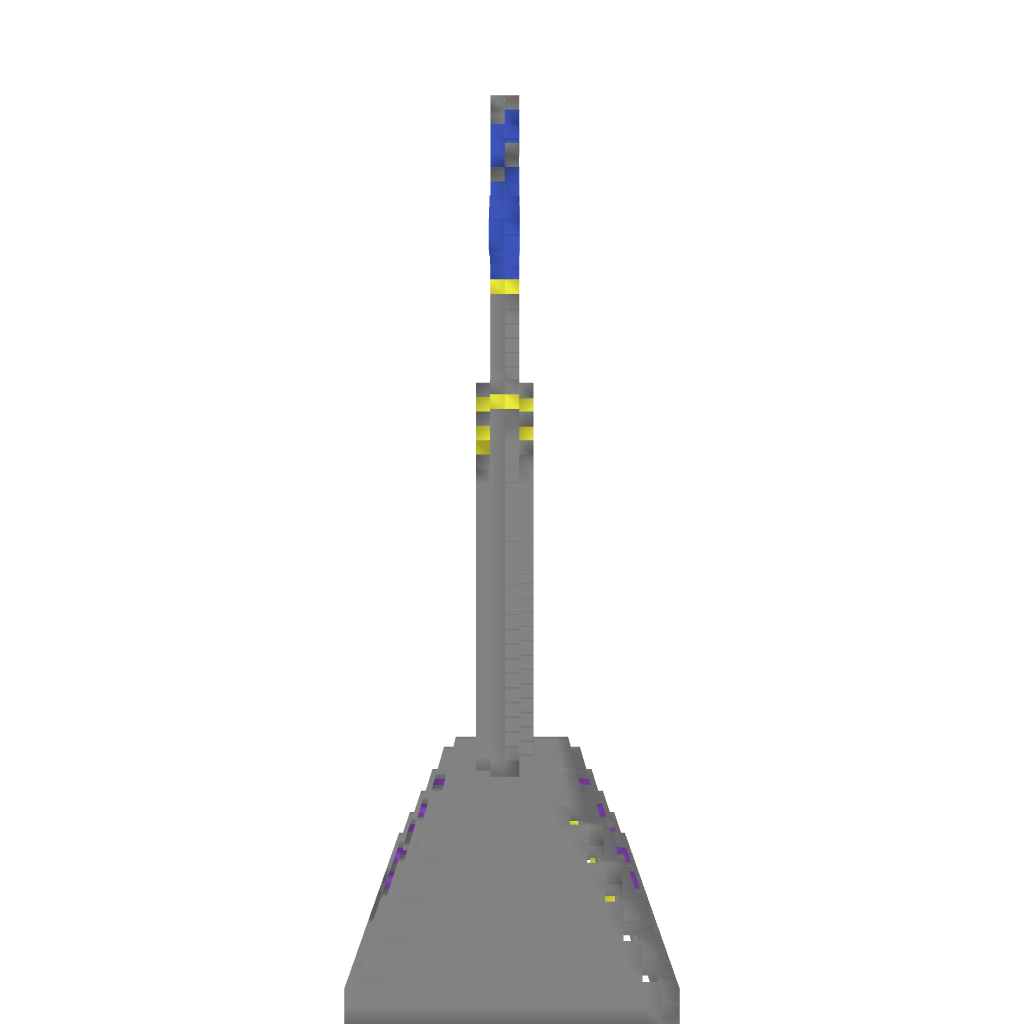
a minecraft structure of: The Master Sword in Pedestal bad low quality